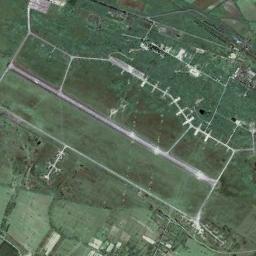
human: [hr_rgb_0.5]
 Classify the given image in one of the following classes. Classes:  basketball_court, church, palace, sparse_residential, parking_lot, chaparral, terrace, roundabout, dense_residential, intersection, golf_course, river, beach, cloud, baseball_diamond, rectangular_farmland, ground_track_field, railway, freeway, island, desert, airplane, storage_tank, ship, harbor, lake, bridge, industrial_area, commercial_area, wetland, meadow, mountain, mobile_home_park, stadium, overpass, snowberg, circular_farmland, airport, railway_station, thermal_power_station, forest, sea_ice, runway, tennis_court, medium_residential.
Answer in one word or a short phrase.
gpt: airport